【题型】解答题　【知识点】解析几何　【难度】medium
已知过点 $ P(3,2\sqrt{2}) $ 的双曲线 $ C $ 的渐近线方程为 $ x \pm \sqrt{3}y = 0 $，如图所示，过双曲线 $ C $ 的右焦点 $ F $ 作与坐标轴都不垂直的直线 $ l $ 交 $ C $ 的右支于 $ A,B $ 两点.

(1) 求双曲线 $ C $ 的标准方程;

(2) 已知点 $ Q\left(\frac{3}{2},0\right) $，求证：$ \angle AQF = \angle BQF $;

(3) 若以 $ AB $ 为直径的圆被直线 $ x = \frac{3}{2} $ 截得的劣弧为 $ \widehat{MN} $，则 $ \widehat{MN} $ 所对圆心角的大小是否为定值？若是，求出该定值；若不是，请说明理由.

\vspace{1em}
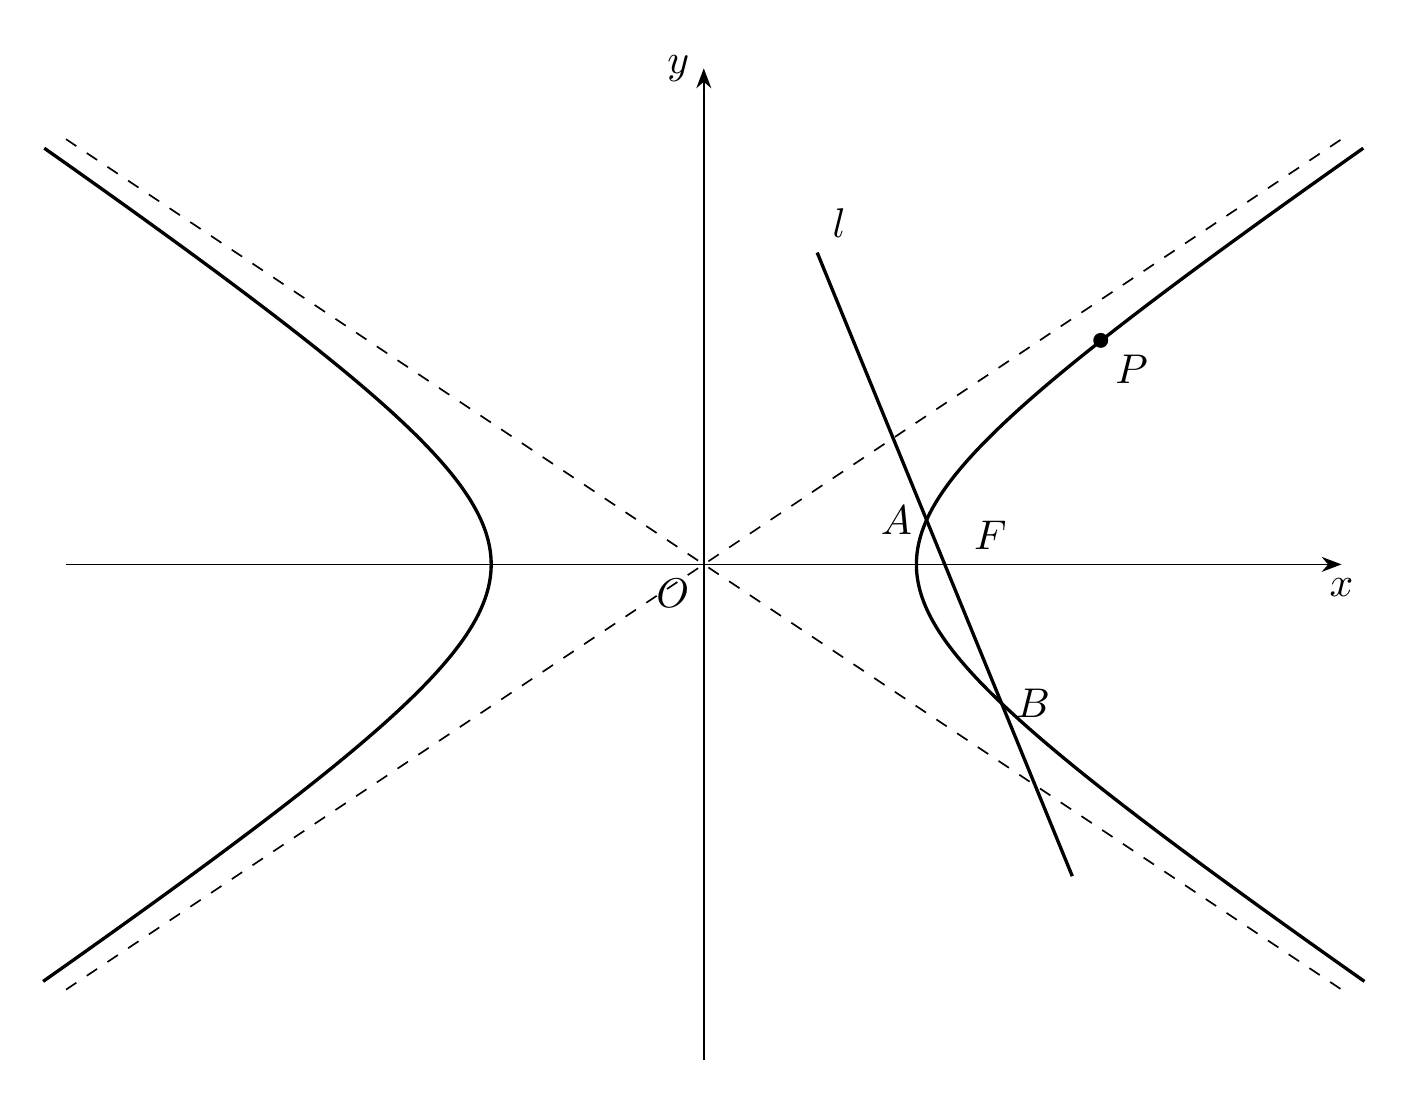
【解答】
【详解】

(1) 因为双曲线 $ C $ 的渐近线方程为 $ x \pm \sqrt{3}y = 0 $，

所以设双曲线方程为 $ x^2 - 3y^2 = \lambda (\lambda \neq 0) $，又双曲线过点 $ P(3,2\sqrt{2}) $，

则 $ \lambda = 9 - 3 \times 2 = 3 $，

所以双曲线的方程为 $ x^2 - 3y^2 = 3 $，即 $ \frac{x^2}{3} - y^2 = 1 $.

(2) 由(1)可知 $ F(2,0) $，$ l $ 的斜率存在且不为 0，所以设 $ l $ 的方程为 $ y = k(x-2) $，

联立
$
\begin{cases}
y = k(x-2) \\
x^2 - 3y^2 = 3
\end{cases}
$
消去 $ y $ 得 $ (1-3k^2)x^2 + 12k^2x - 12k^2 - 3 = 0 $，

设 $ A(x_1,y_1), B(x_2,y_2) $，由题意得
$
\begin{cases}
1 - 3k^2 \neq 0 \\
\Delta > 0 \\
x_1 + x_2 = \frac{-12k^2}{1 - 3k^2} > 0 \\
x_1x_2 = \frac{-12k^2 - 3}{1 - 3k^2} > 0
\end{cases}
$

所以 $ k \in \left(-\infty,-\frac{\sqrt{3}}{3}\right) \cup \left(\frac{\sqrt{3}}{3},+\infty\right) $，且
$
\begin{cases}
x_1 + x_2 = \frac{-12k^2}{1 - 3k^2} \\
x_1x_2 = \frac{-12k^2 - 3}{1 - 3k^2}
\end{cases}
$

所以
$
k_{AQ} + k_{BQ} = \frac{y_1}{x_1 - \frac{3}{2}} + \frac{y_2}{x_2 - \frac{3}{2}} = \frac{k(x_1 - 2)}{x_1 - \frac{3}{2}} + \frac{k(x_2 - 2)}{x_2 - \frac{3}{2}}
$
$
= k \cdot \frac{2x_1x_2 - \frac{7}{2}(x_1 + x_2) + 6}{x_1x_2 - \frac{3}{2}(x_1 + x_2) + \frac{9}{4}} = k \cdot \frac{2(-12k^2 - 3) + \frac{7}{2} \times 12k^2 + 6(1 - 3k^2)}{-12k^2 - 3 + \frac{3}{2} \times 12k^2 + \frac{9}{4}(1 - 3k^2)} = 0,
$
所以 $ k_{AQ} = -k_{BQ} $，即 $ \angle AQF = \angle BQF $ 得证.

(3) 由(2)可知 $ \Delta = 12k^2 + 12 > 0 $ 恒成立，$ x_1 + x_2 = \frac{-12k^2}{1 - 3k^2} $，

所以圆心到 $ x = \frac{3}{2} $ 的距离
$
d = \left| \frac{6k^2}{3k^2 - 1} - \frac{3}{2} \right| = \frac{|3k^2 + 3|}{2|3k^2 - 1|},
$
半径
$
r = \frac{|AB|}{2} = \frac{1}{2}\sqrt{1 + k^2} \cdot \frac{\sqrt{12k^2 + 12}}{|1 - 3k^2|} = \frac{\sqrt{3}(1 + k^2)}{|3k^2 - 1|},
$

设 $ \widehat{MN} $ 所对圆心角为 $ \theta $，
则
$
\cos \frac{\theta}{2} = \frac{d}{r} = \frac{3(k^2 + 1)}{2|3k^2 - 1|} \cdot \frac{|3k^2 - 1|}{\sqrt{3}(1 + k^2)} = \frac{\sqrt{3}}{2},
$
因为 $ \widehat{MN} $ 为劣弧，所以 $ \theta \in (0,\pi) $，

所以 $ \frac{\theta}{2} = \frac{\pi}{6} $，所以 $ \theta = \frac{\pi}{3} $，即 $ \widehat{MN} $ 所对圆心角的大小为定值 $ \frac{\pi}{3} $.